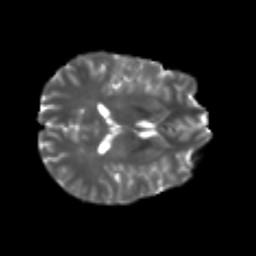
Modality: T2w
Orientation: axial
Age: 22
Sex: male
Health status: healthy
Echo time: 0.074 s